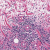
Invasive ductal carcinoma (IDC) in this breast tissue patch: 1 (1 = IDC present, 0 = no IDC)